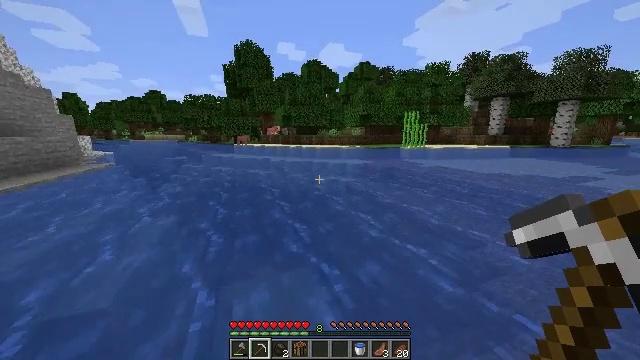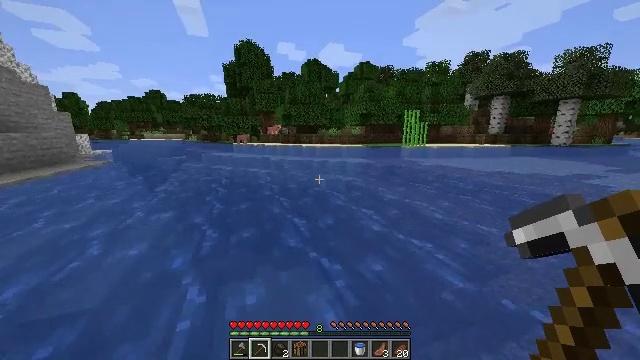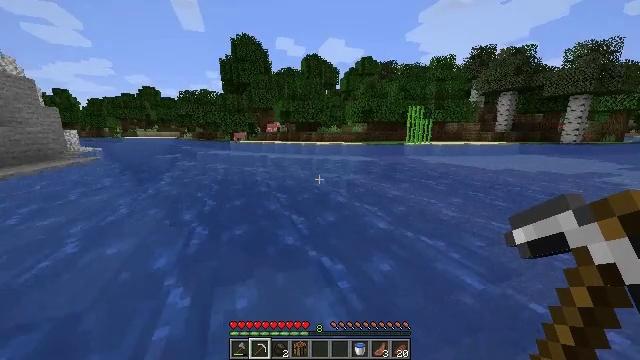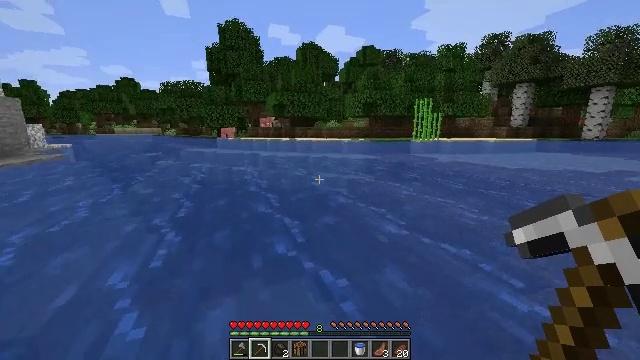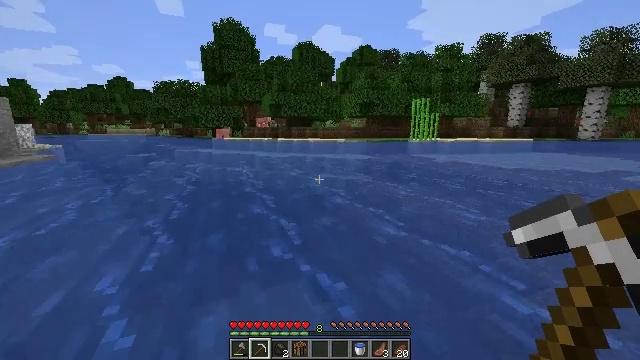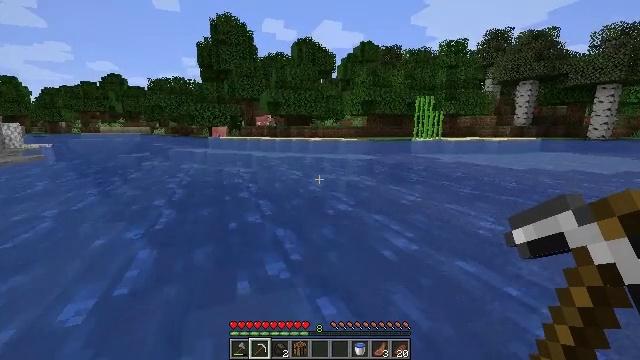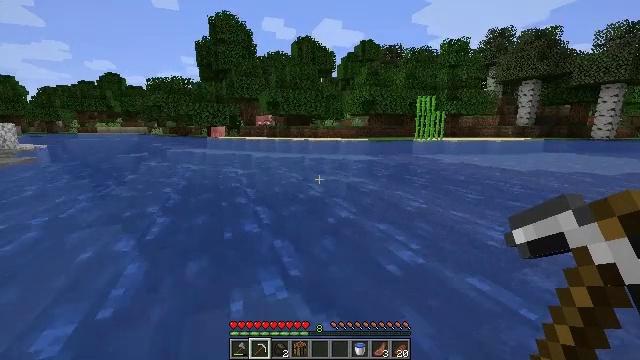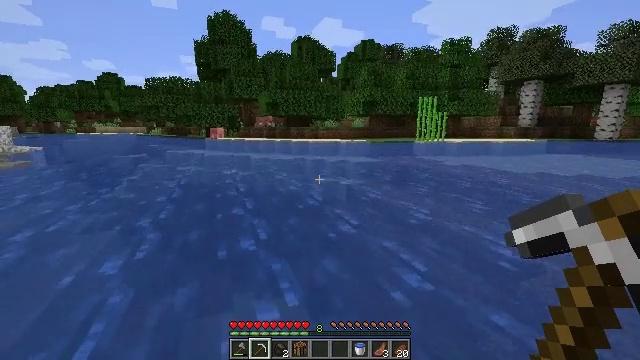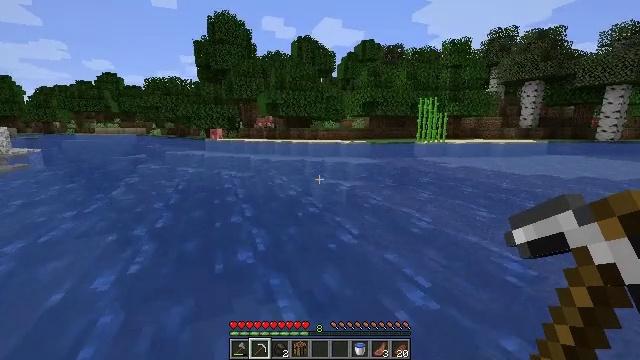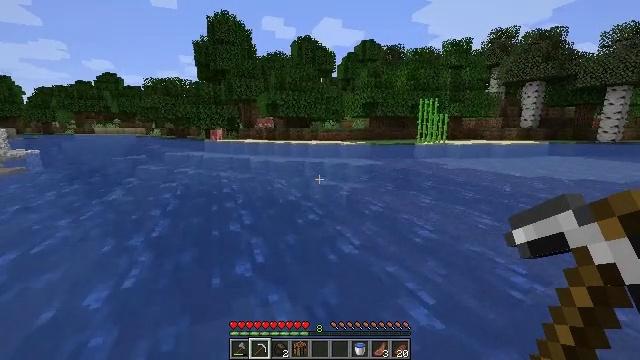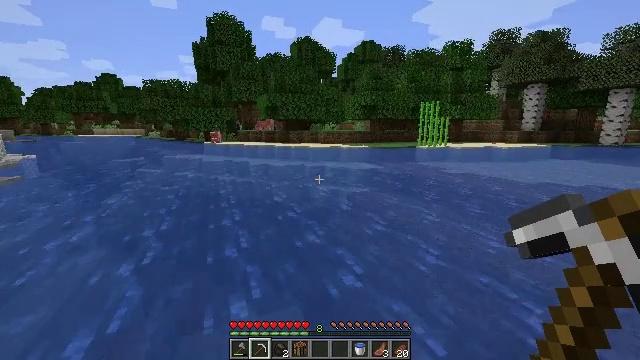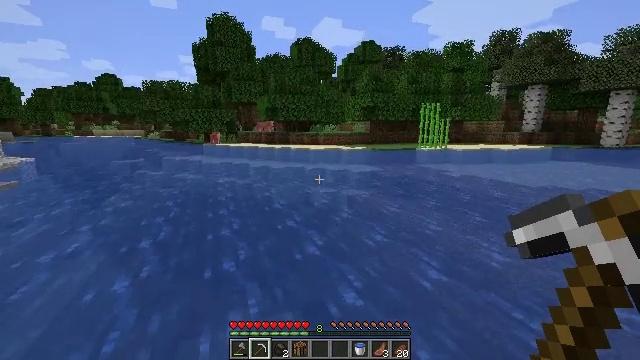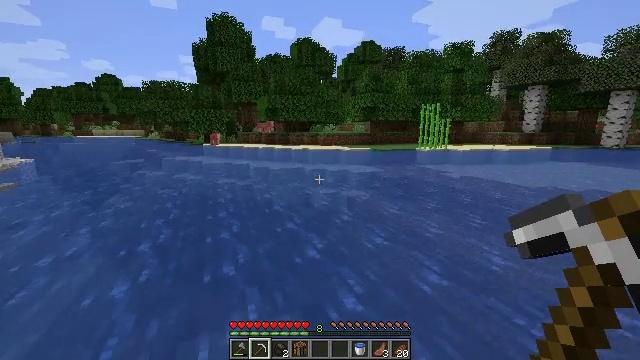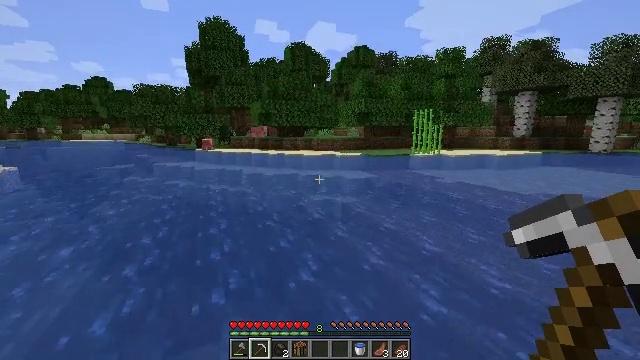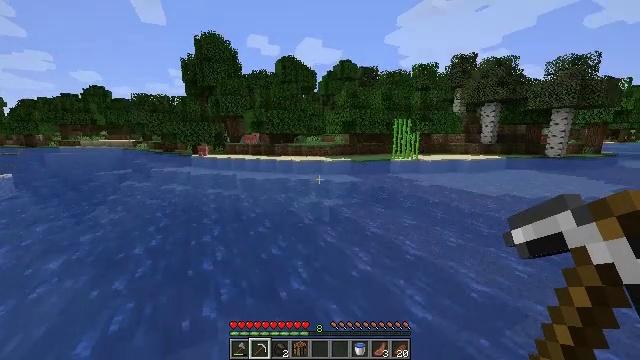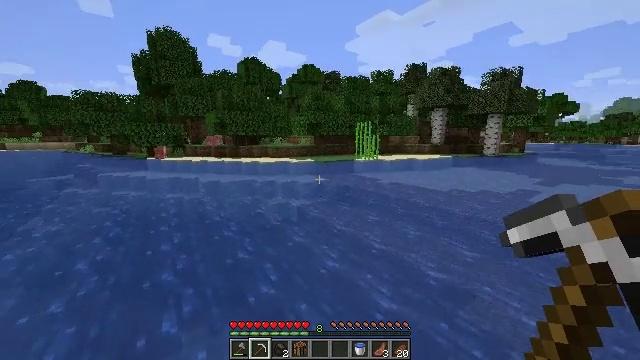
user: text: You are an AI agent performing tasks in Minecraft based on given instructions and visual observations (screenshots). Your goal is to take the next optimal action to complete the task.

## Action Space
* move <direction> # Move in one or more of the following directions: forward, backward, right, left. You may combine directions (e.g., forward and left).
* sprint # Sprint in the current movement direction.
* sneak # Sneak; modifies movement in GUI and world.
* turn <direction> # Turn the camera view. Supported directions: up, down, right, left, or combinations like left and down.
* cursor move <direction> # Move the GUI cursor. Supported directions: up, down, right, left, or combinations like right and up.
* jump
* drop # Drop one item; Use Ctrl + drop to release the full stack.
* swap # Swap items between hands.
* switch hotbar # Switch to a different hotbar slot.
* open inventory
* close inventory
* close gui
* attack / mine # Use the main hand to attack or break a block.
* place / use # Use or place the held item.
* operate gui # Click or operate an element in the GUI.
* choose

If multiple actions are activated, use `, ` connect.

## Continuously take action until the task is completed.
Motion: motion action
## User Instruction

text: Harvest sugar cane from the plant.
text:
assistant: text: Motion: move forward, sprint, jump
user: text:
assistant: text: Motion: move forward, sprint, jump
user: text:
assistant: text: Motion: move forward, sprint, jump
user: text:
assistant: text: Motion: move forward, sprint, jump
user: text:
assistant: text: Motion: move forward, sprint, jump
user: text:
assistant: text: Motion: move forward, sprint, jump
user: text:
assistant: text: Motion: move forward, sprint, jump
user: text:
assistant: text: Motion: move forward, sprint, jump
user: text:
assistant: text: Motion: move forward, sprint, jump
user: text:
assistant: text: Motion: move forward, sprint, jump
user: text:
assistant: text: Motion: move forward, sprint, jump
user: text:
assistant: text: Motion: move forward, sprint, jump
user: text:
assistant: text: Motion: move forward, sprint, turn right, jump
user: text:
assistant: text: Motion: move forward, sprint, turn right
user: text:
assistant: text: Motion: move forward, sprint, turn right
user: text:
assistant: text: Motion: move forward, turn right
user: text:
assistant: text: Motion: move forward
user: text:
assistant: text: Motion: move forward
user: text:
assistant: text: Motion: move forward
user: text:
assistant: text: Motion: move forward
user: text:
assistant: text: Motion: move forward
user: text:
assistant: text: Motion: move forward, sprint
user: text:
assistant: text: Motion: move forward, sprint
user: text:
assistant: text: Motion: move forward, sprint
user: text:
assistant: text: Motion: move forward, sprint
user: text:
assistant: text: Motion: move forward, sprint
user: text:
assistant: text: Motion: move forward, sprint
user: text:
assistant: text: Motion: move forward, sprint
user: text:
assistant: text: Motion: move forward, sprint
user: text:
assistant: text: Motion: move forward, sprint